The image is a wavelet scalogram (time versus scale/frequency) of a rolling-element bearing's vibration signal. What is the most likely bearing condition (normal, inner_race, outer_race, ball)?
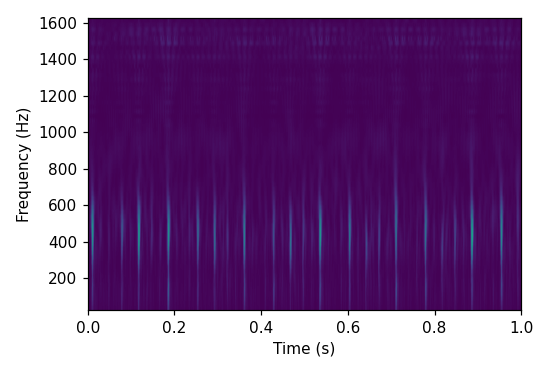
Answer: outer_race